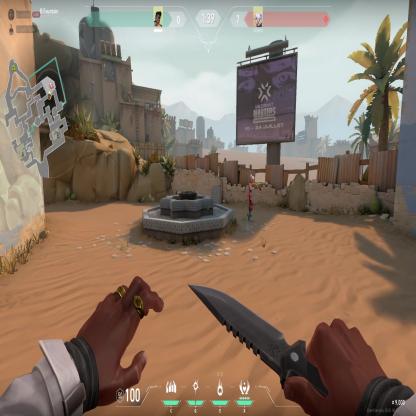
Label: enemy